Field crop: tomato
Growth stage: 2
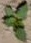
Species: solanum